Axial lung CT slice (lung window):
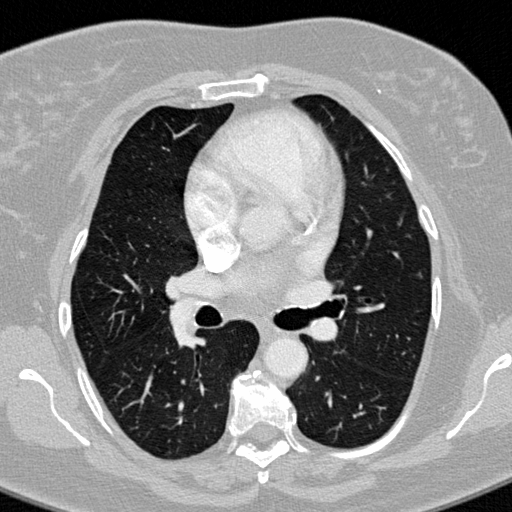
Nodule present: no